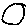
Label: circle